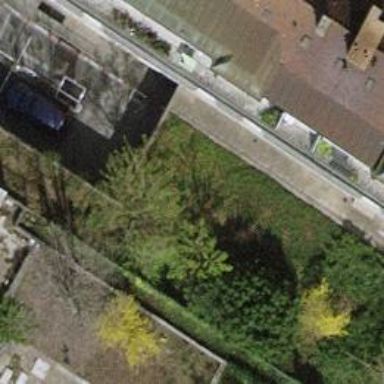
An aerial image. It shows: Parking entrance.